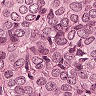
Metastatic tissue present: yes